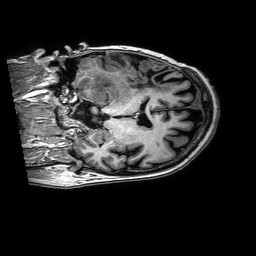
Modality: T1w
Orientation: coronal
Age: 35
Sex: male
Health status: ill
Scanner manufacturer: philips
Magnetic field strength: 3 T
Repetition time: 0.006781 s
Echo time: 0.003091 s